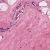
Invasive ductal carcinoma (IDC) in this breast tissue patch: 0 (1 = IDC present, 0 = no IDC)